Interaction volume radius: 10 \u00c5
Interaction volume height: 15 \u00c5
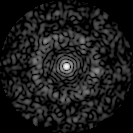
Disorder parameter: 0.8528